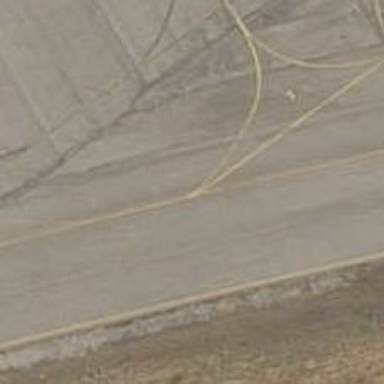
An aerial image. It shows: Image of taxiway at airport.